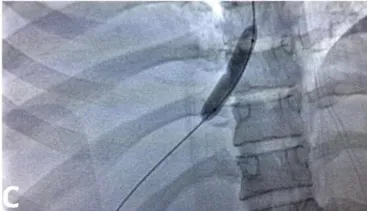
Images from intraoperative phlebography of the suprahepatic vein followed by balloon angioplasty in the first intervention. In (C), dilation with a 12 mm balloon. Observe the reduced stenosis induced in the balloon.
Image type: radiology (x_ray)